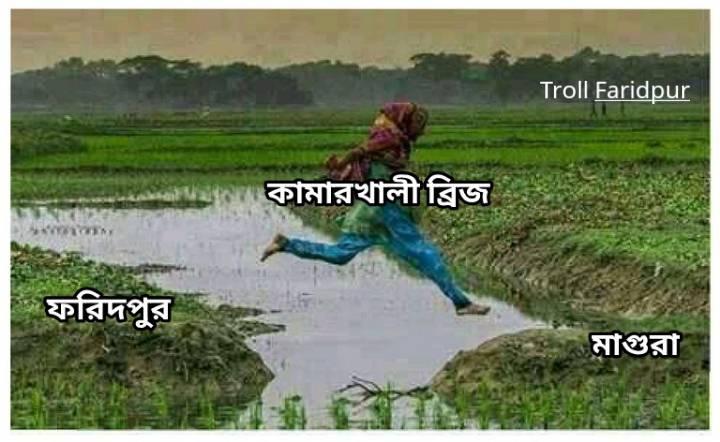
Caption: ফরিদপুর     কামারখালী  ব্রিজ     মাগুরা
Label: non-hate